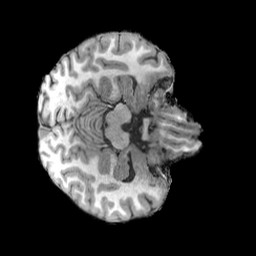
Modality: T1w
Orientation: axial